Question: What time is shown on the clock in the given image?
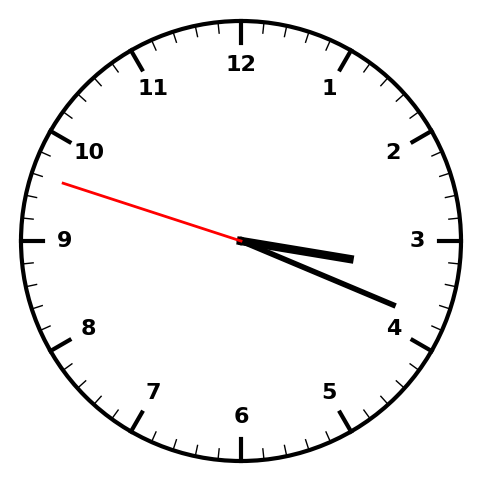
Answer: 03:18:48